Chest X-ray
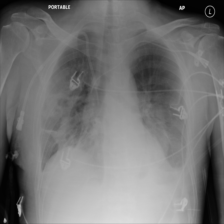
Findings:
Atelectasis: negative
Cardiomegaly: negative
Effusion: negative
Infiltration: positive
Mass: negative
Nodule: negative
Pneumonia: negative
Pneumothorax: negative
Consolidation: negative
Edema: negative
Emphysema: negative
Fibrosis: negative
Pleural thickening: negative
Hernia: negative